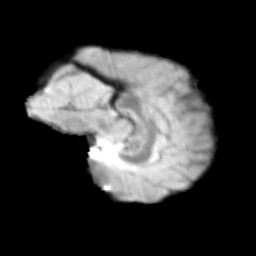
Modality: T2w
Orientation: sagittal
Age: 11
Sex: male
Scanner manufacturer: siemens
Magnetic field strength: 3 T
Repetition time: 3.8 s
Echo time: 0.07 s